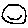
Label: smiley face